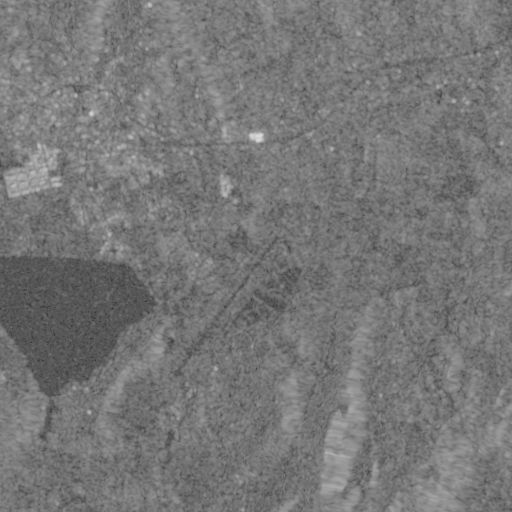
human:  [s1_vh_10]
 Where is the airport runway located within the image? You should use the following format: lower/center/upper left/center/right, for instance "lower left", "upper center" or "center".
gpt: The airport runway is located in the lower center of the image.
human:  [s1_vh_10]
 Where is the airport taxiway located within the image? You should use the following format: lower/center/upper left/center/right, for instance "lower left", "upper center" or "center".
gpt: The airport taxiway is located in the lower center of the image.
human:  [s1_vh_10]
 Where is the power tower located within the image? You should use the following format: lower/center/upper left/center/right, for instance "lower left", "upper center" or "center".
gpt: The power tower is located in the upper of the image.
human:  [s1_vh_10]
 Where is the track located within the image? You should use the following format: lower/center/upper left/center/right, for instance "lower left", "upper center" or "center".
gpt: The track is located in the center left of the image.
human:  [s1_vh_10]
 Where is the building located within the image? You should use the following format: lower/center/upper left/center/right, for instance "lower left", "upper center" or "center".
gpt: There is no building in the image.

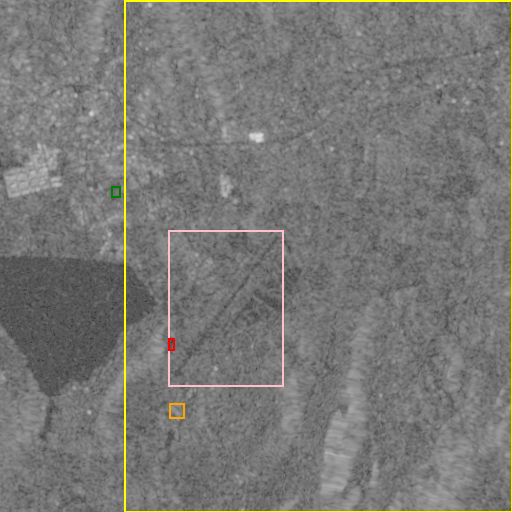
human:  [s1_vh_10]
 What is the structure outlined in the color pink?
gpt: The structure outlined in pink is an airport.
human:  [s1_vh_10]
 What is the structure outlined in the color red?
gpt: The structure outlined in red is an airport apron.
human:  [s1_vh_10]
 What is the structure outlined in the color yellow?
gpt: The structure outlined in yellow is a crop field.
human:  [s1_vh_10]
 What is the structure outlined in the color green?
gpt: The structure outlined in green is a park.
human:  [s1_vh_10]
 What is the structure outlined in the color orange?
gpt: The structure outlined in orange is a building.
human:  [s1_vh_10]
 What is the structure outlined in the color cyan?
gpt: There is no cyan outline.